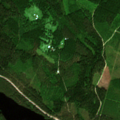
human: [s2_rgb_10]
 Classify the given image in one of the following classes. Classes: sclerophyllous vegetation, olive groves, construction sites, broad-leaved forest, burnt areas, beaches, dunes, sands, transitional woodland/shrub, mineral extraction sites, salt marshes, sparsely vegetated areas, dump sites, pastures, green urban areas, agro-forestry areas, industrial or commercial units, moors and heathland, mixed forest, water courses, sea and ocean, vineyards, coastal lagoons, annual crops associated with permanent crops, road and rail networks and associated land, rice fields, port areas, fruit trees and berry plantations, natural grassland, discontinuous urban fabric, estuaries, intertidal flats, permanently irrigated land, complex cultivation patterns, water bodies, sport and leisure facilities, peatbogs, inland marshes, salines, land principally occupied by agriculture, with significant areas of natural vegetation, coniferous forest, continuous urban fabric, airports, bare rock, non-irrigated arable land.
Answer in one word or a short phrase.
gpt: land principally occupied by agriculture, with significant areas of natural vegetation, broad-leaved forest, coniferous forest, mixed forest, transitional woodland/shrub, water bodies